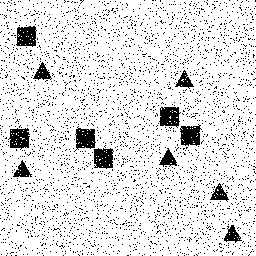
Squares: 6
Triangles: 6
Stars: 0
Total shapes: 12